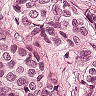
Metastatic tissue present: yes